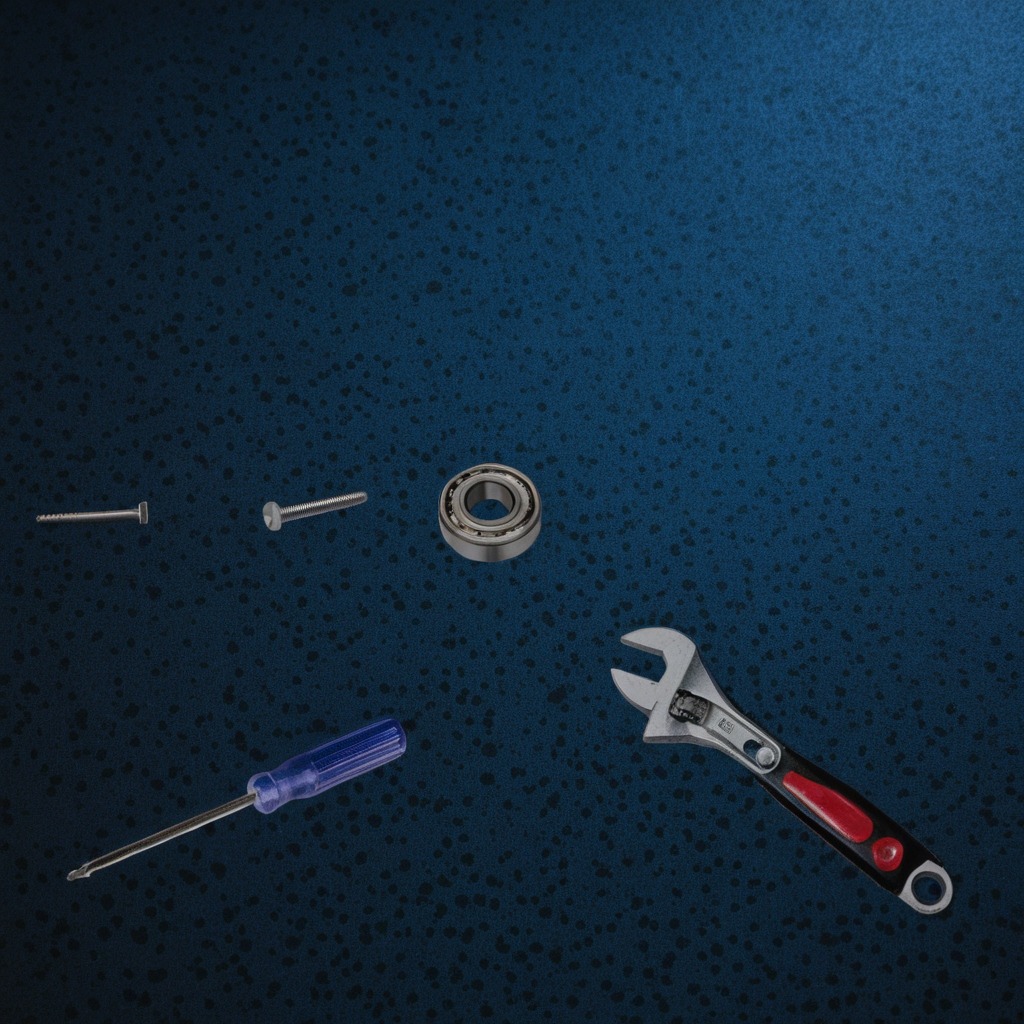
A ball bearing, a machine screw, an iron nail, a screwdriver, and a wrench are lying on the granite tabletop.